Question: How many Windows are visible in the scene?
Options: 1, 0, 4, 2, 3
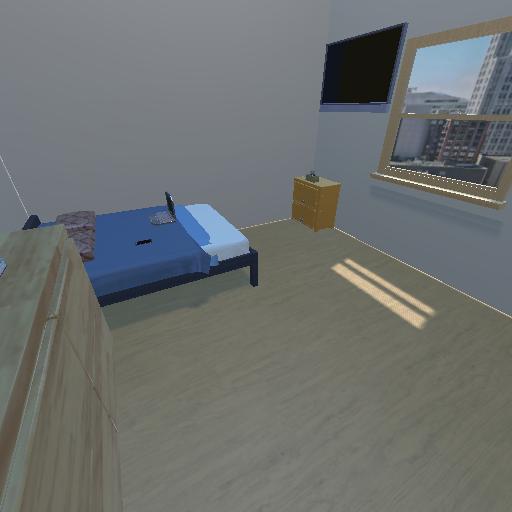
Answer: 1